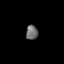
Tissue: lung
Cell type: Epithelial cells
Senescence score: 0.2083
Nuclear area (px): 168
Mean DAPI intensity: 109.958